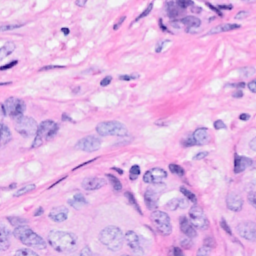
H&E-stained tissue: Breast